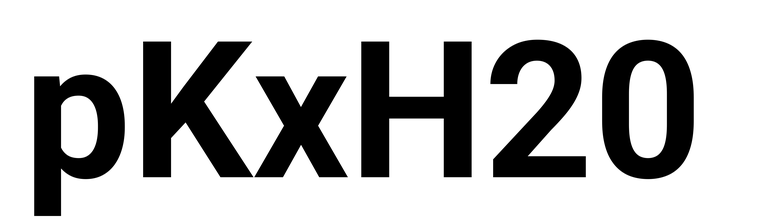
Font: Roboto_Bold